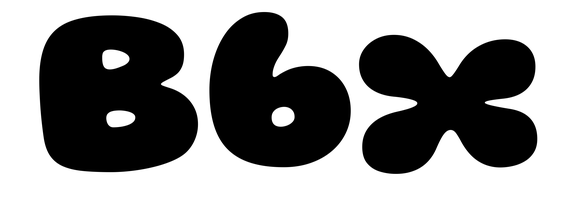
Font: Gluten_Black